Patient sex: M
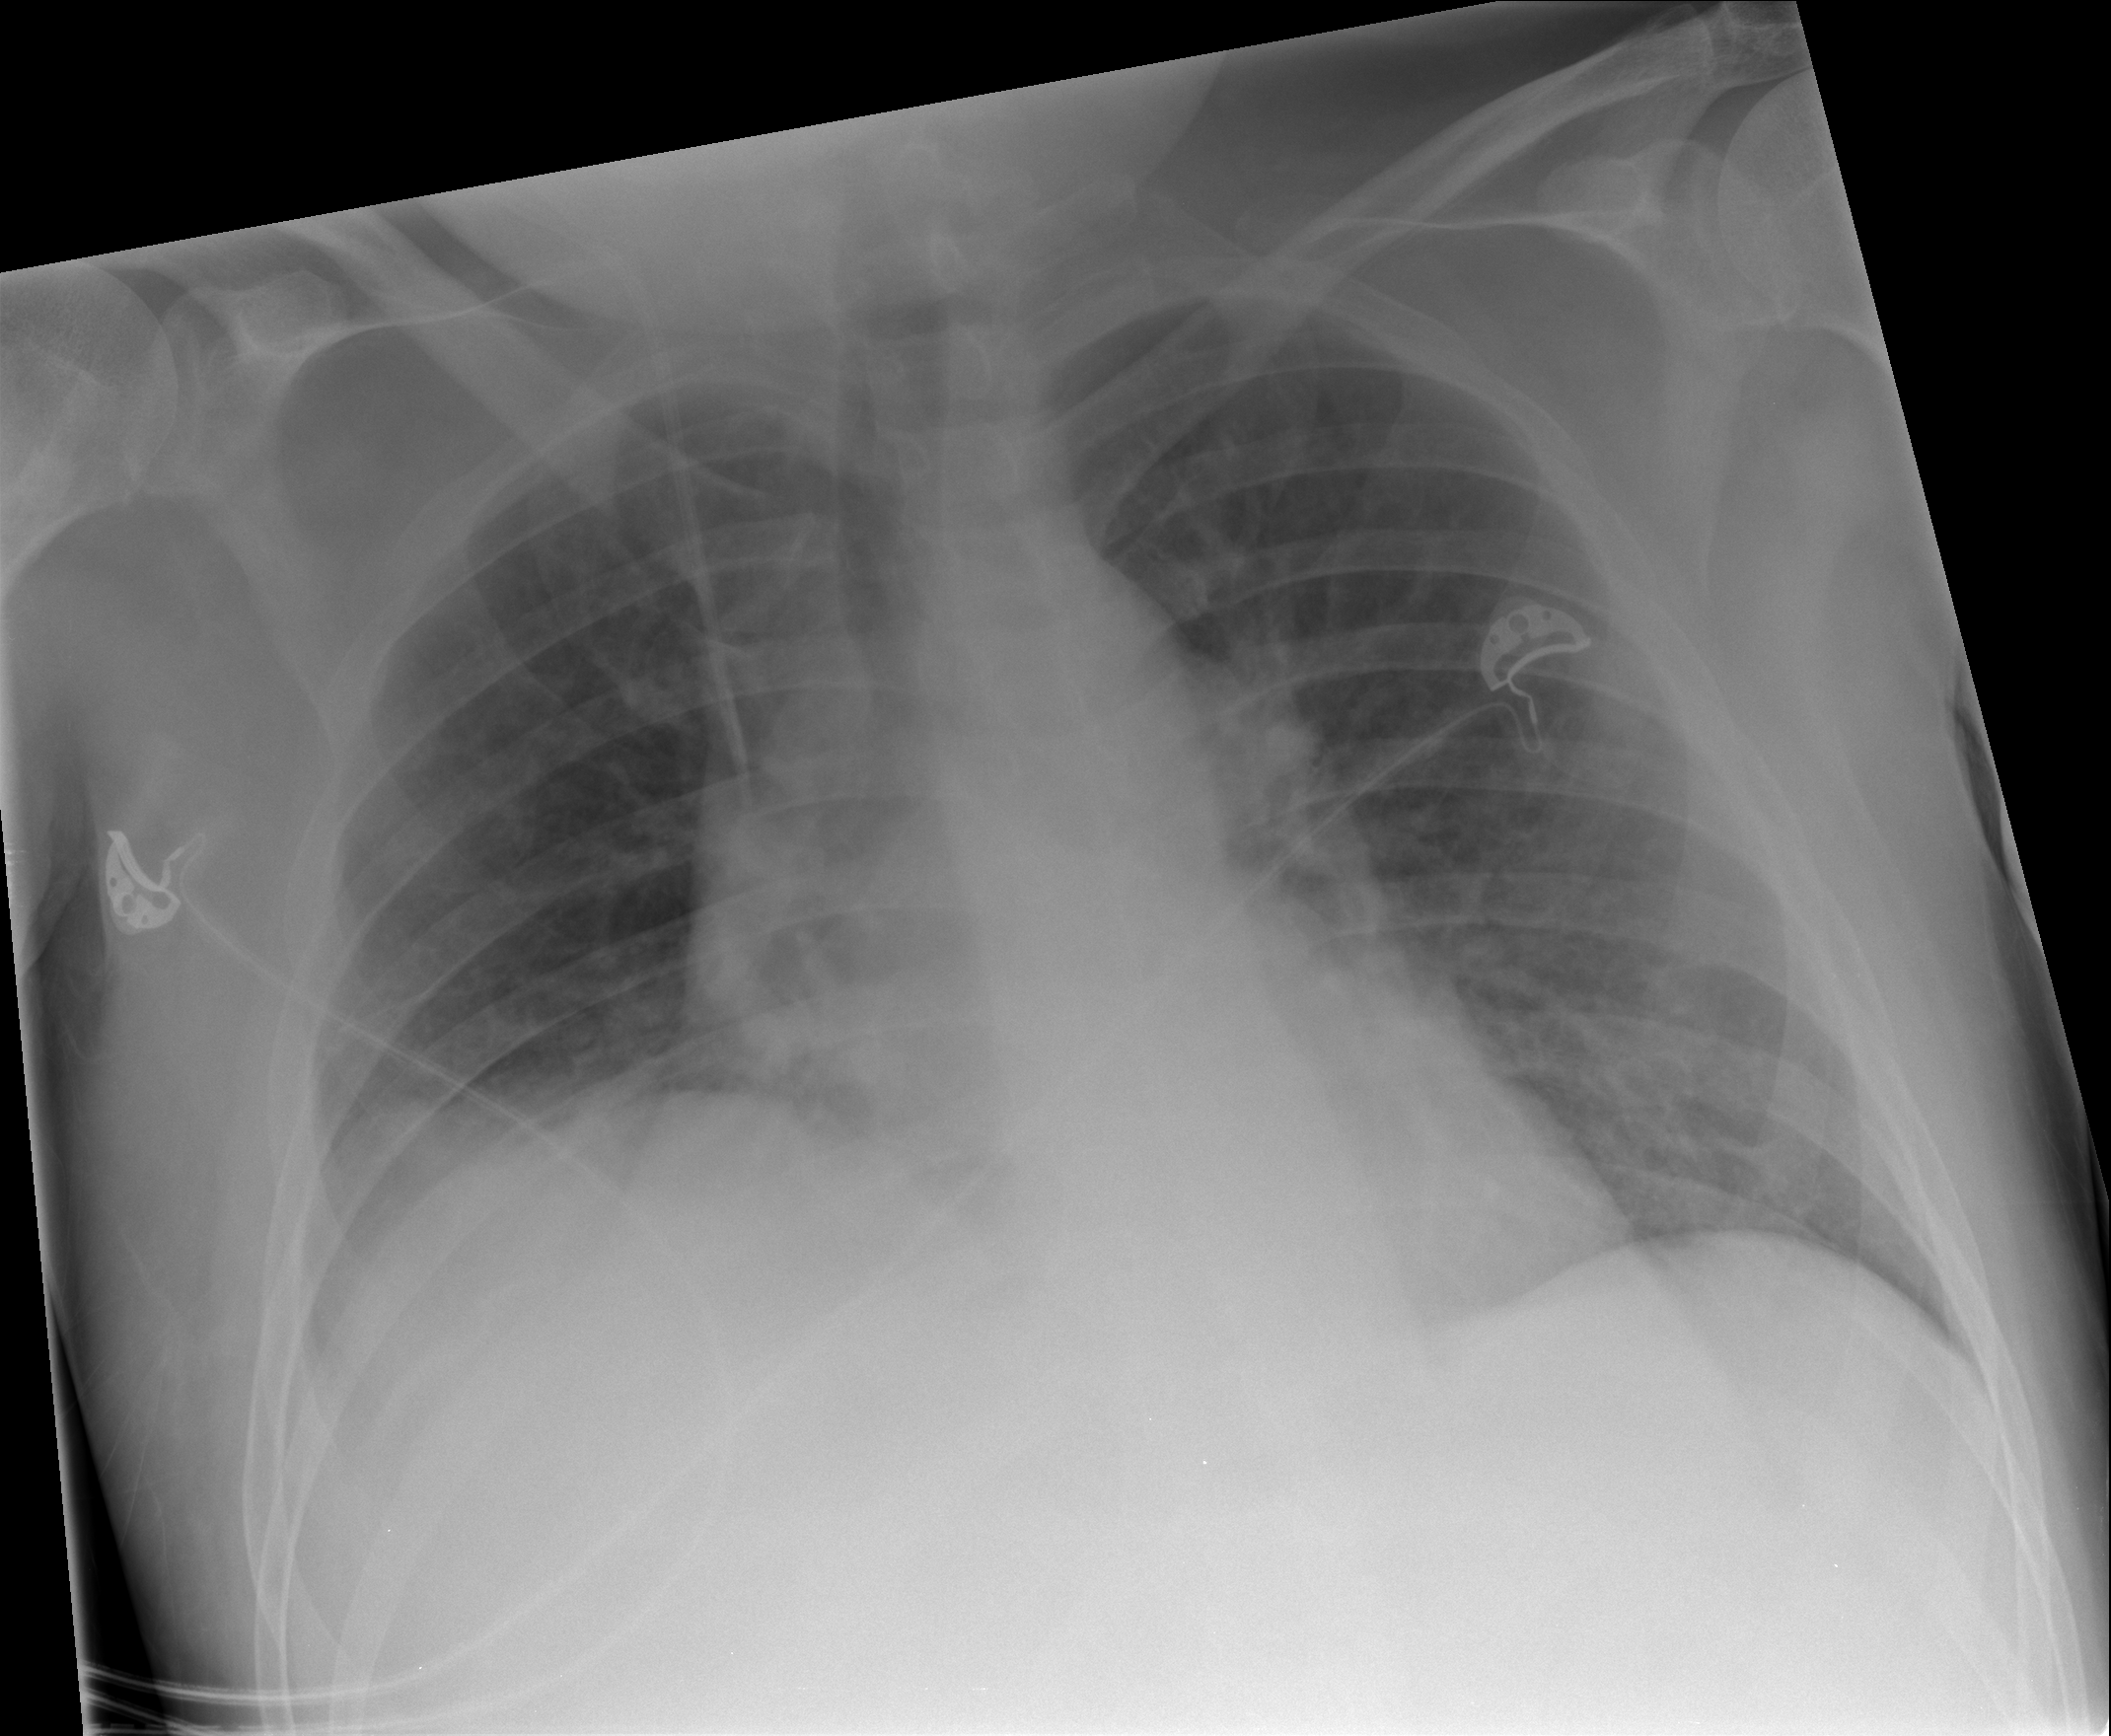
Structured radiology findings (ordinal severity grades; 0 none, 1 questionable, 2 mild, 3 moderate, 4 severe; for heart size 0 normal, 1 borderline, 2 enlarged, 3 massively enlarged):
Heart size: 2
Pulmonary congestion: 2
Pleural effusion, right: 2
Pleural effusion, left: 0
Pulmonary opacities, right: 0
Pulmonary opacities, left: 0
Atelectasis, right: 2
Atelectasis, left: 1